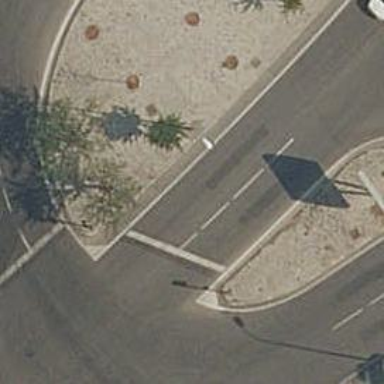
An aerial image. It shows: Road with traffic signals.